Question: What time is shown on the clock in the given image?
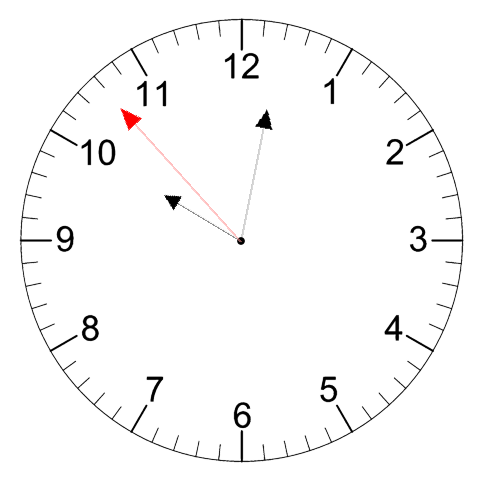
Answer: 10:01:53